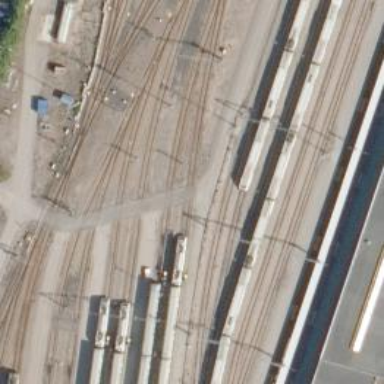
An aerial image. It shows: Railway signal.